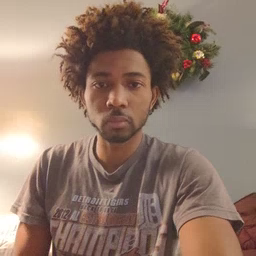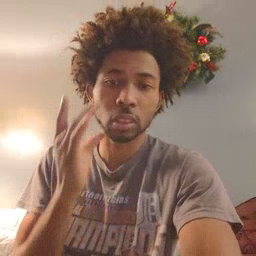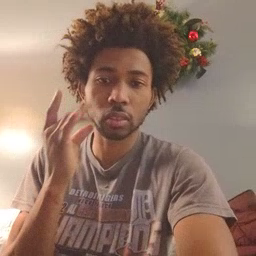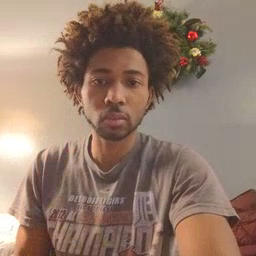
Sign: cat